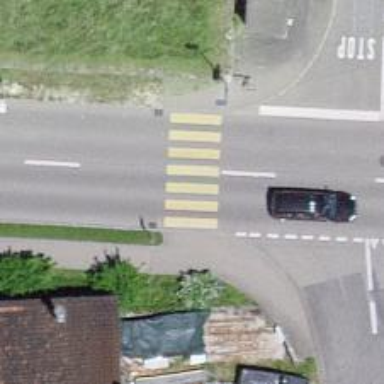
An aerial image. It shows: Zebra crossing on the road.